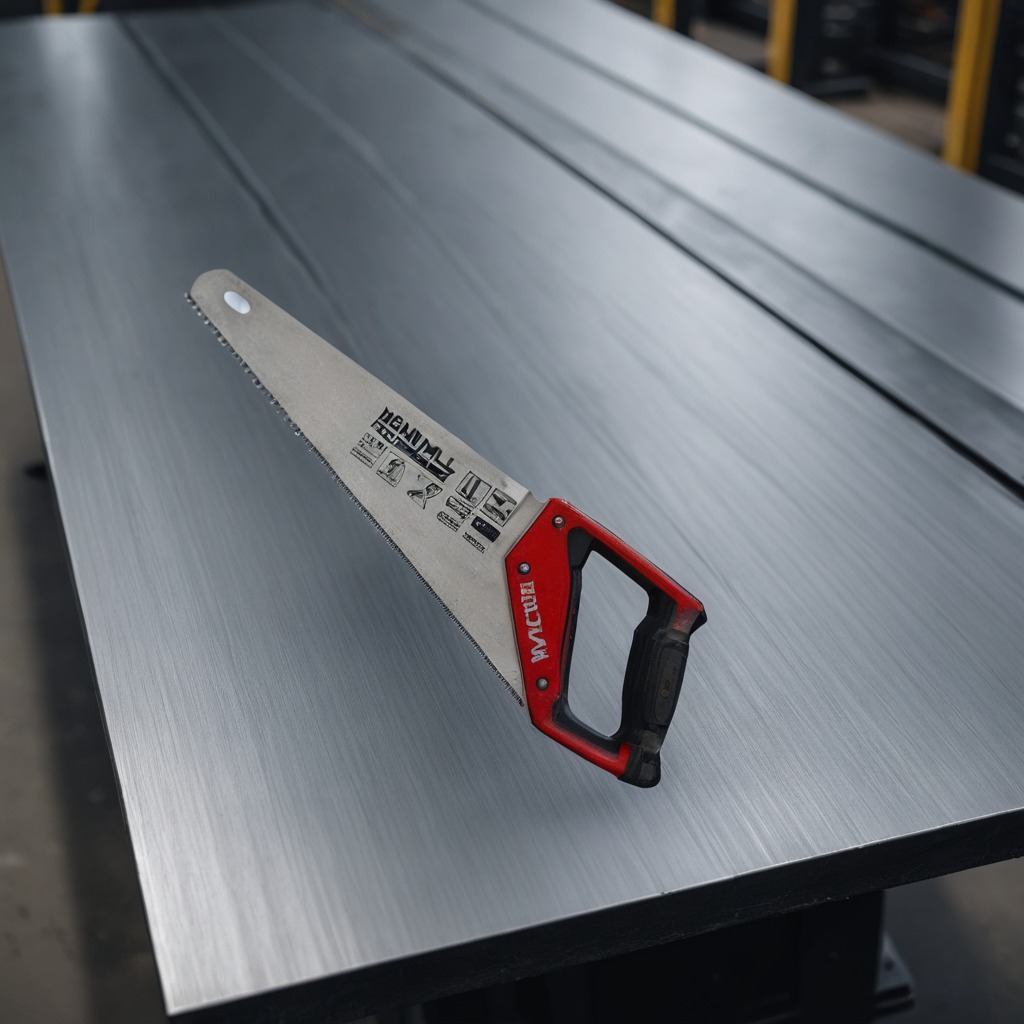
A metal saw is lying on a cold steel table in a mining workshop gritty textures.